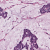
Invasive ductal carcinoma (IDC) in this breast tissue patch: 1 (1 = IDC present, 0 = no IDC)